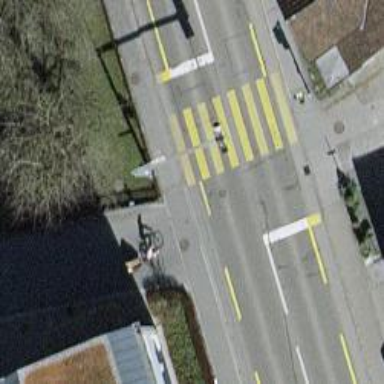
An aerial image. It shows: Traffic signals at road crossing.